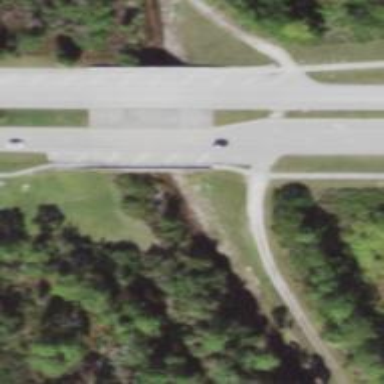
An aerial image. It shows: Footway on bridge.